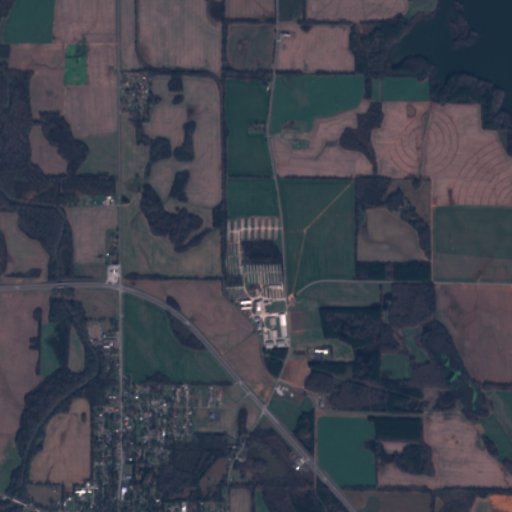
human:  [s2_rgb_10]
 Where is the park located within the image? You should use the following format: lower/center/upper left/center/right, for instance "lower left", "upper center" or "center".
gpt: The park is located in the lower left of the image.
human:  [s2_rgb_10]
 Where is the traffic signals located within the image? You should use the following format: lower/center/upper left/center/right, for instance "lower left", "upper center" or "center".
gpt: The traffic signals is located in the center left of the image.
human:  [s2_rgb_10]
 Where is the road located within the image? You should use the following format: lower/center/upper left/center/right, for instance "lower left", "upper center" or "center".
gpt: There is no road in the image.